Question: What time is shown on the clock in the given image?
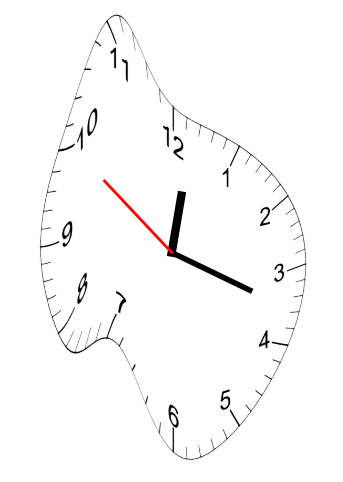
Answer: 12:17:50